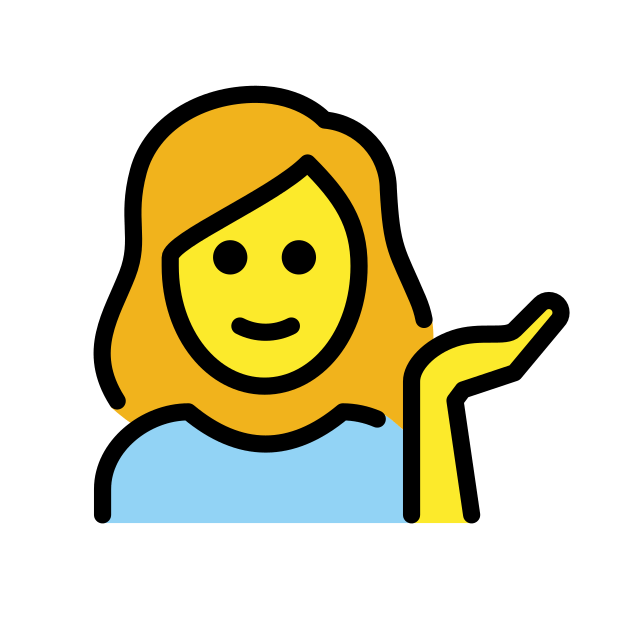
woman tipping hand